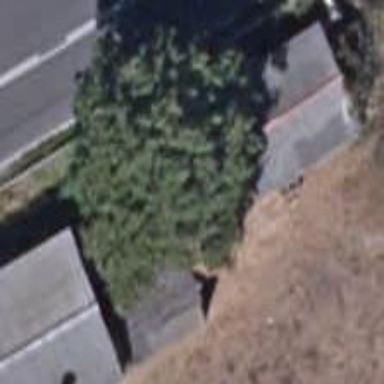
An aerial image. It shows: Garage.